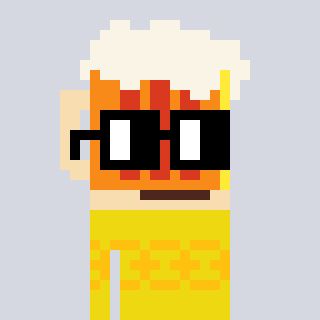
a pixel art character with square black glasses, a beer-shaped head and a yellow-colored body on a cool background